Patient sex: F
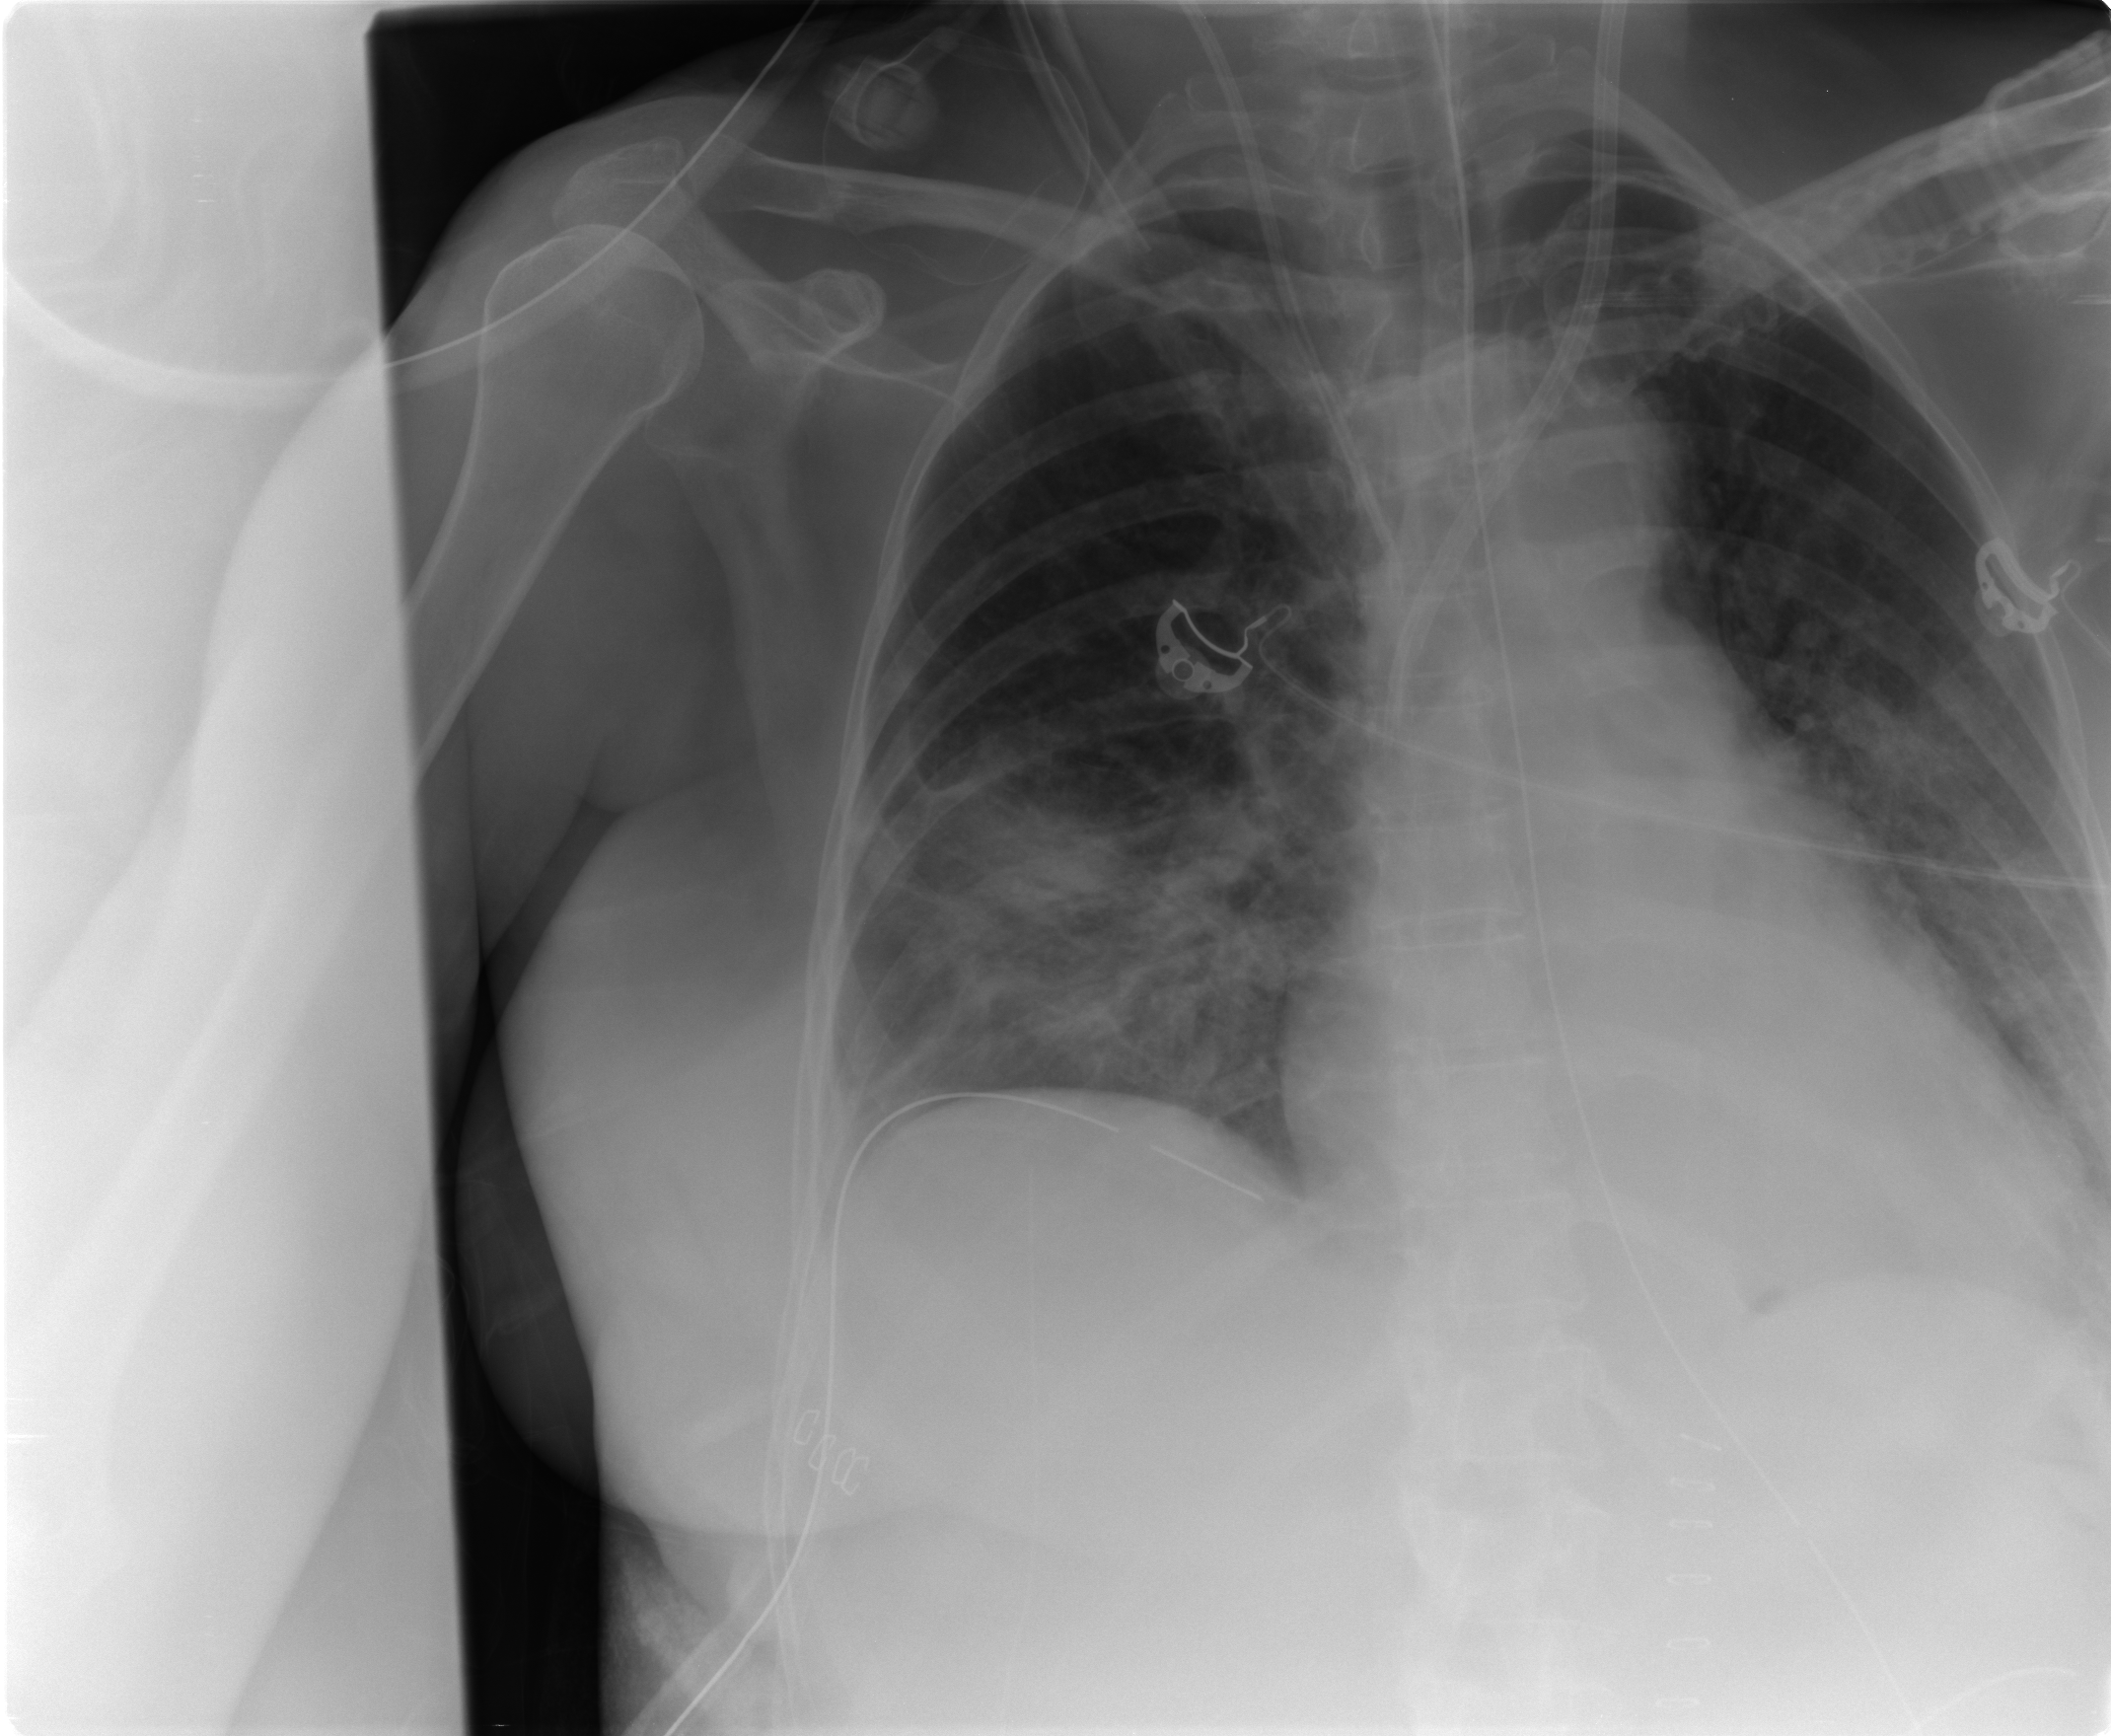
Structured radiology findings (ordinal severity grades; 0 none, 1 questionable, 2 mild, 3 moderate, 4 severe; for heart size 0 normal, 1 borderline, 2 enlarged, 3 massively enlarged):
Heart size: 1
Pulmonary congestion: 0
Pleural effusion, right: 0
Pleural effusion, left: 0
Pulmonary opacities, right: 2
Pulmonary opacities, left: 2
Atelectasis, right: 2
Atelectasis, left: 2